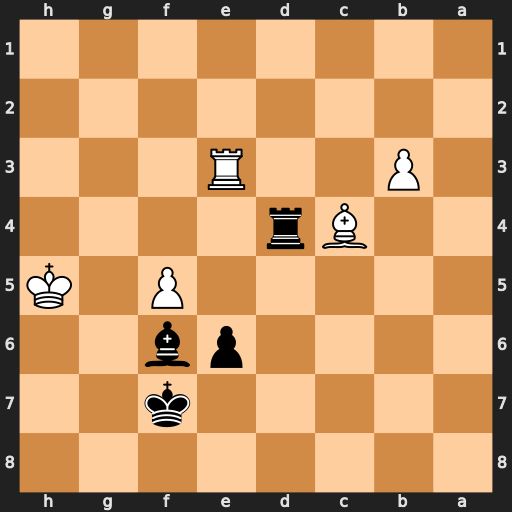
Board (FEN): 8/5k2/4pb2/5P1K/2Br4/1P2R3/8/8
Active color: b
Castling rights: -
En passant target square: -
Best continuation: Rh4#